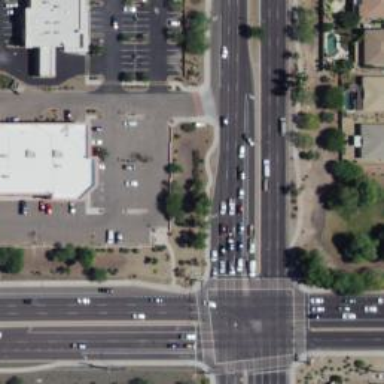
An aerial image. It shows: Uncontrolled road crossing.